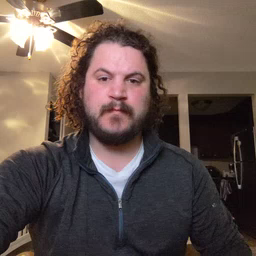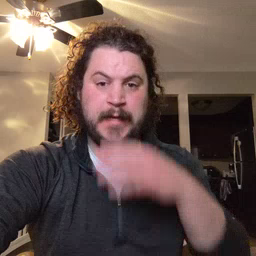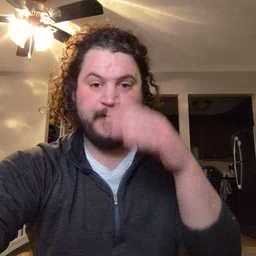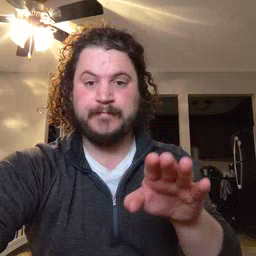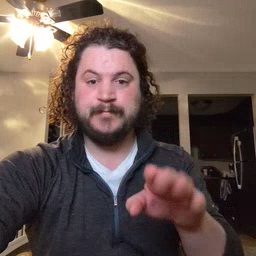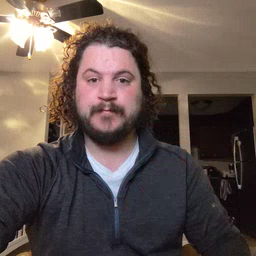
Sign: elephant